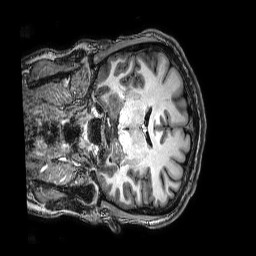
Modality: T1w
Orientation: coronal
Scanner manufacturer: philips
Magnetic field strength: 3 T
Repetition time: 0.008 s
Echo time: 0.003589 s